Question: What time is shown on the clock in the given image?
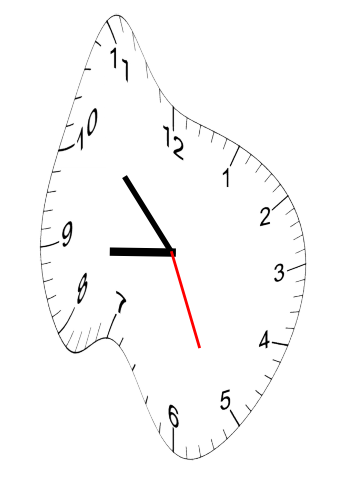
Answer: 08:52:26